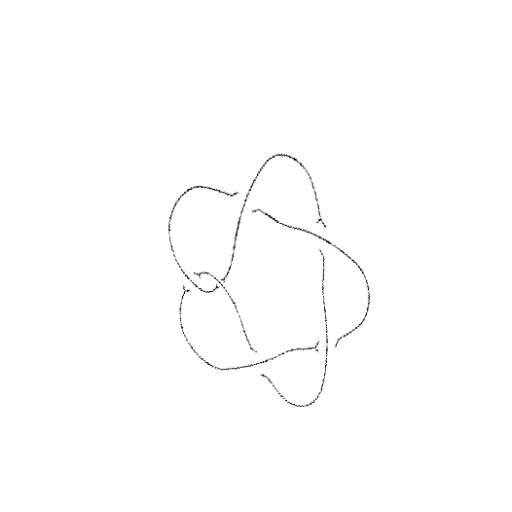
Crossing number: 6